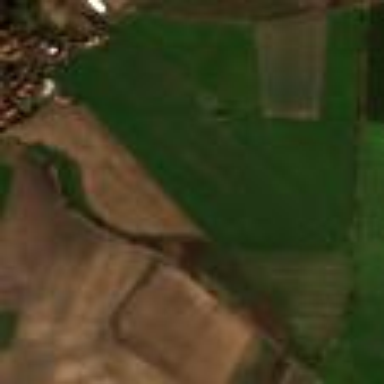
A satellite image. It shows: Picturesque farmland scene.